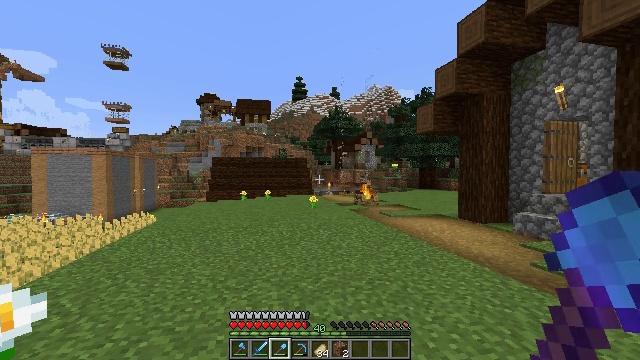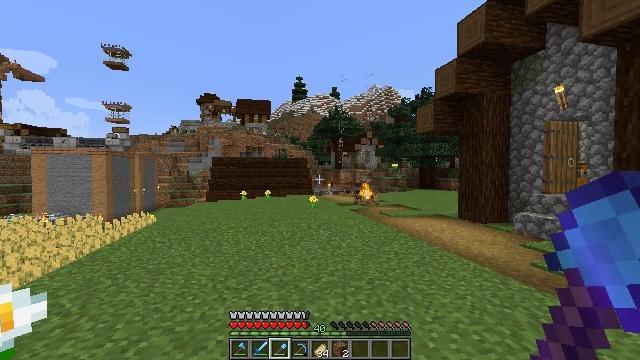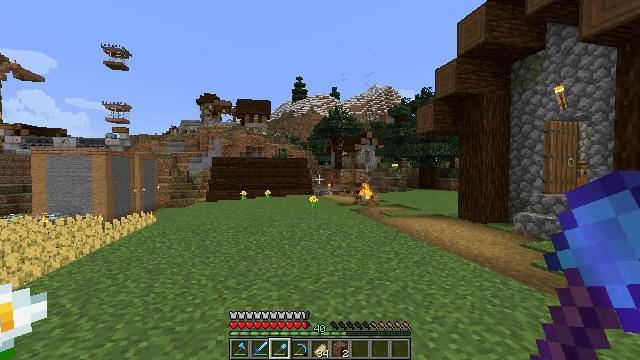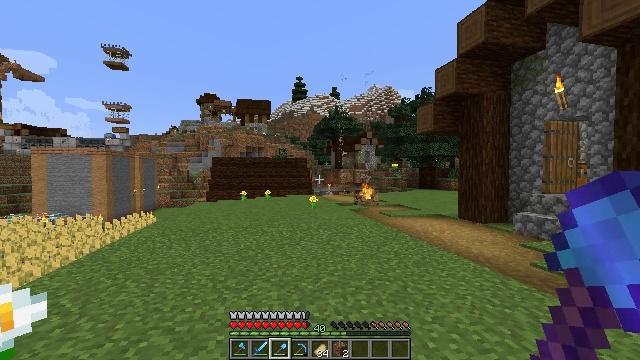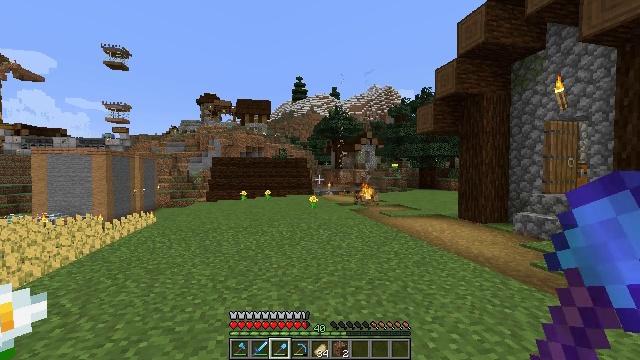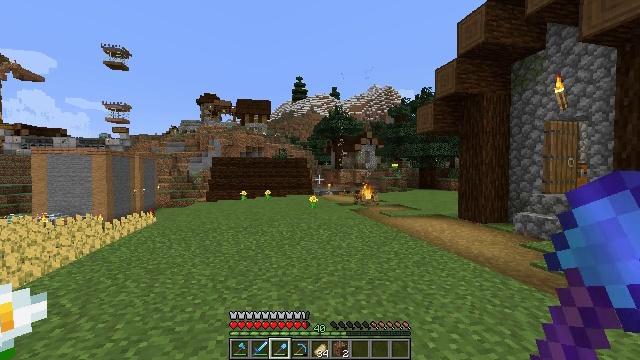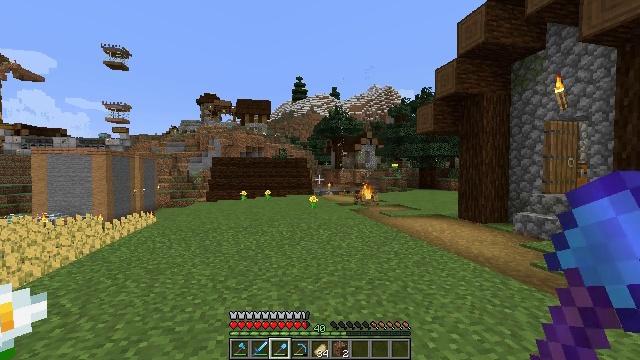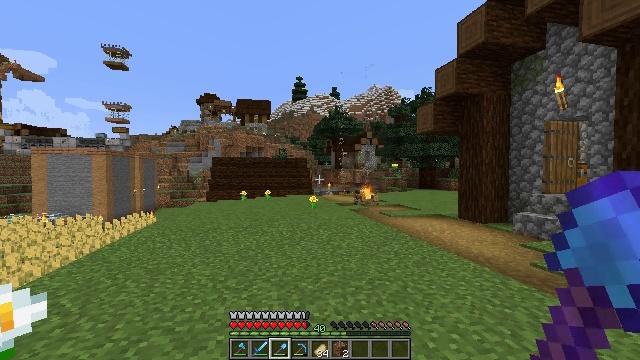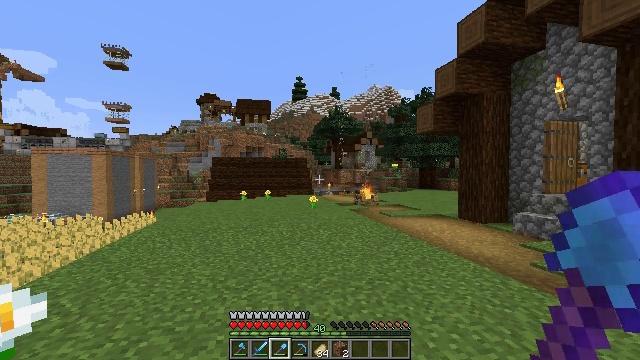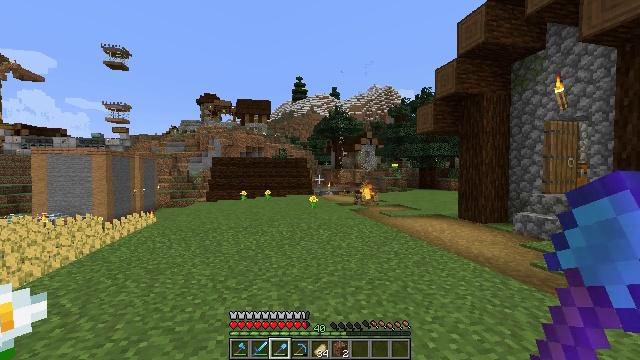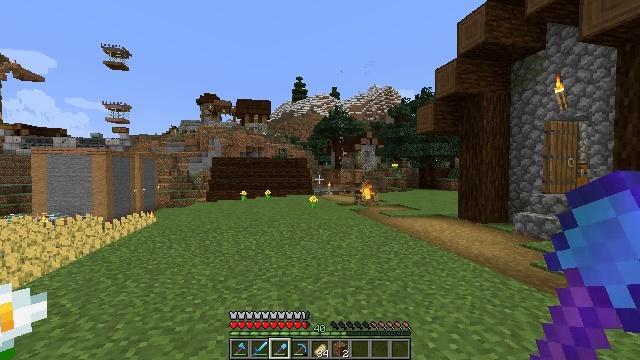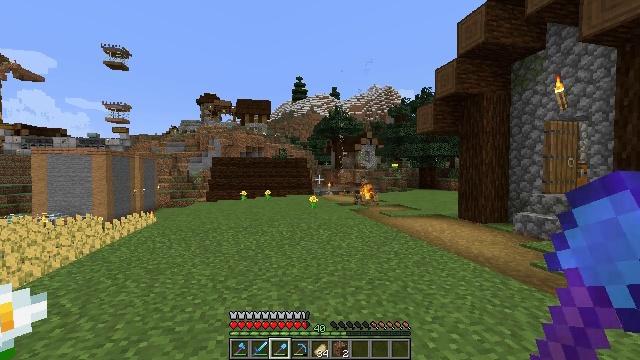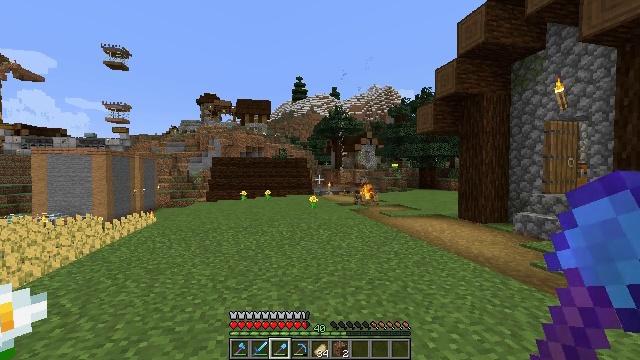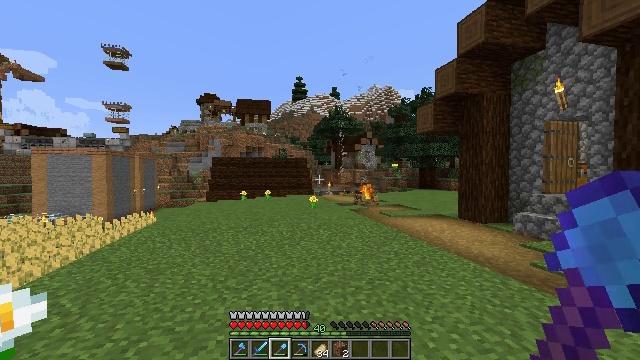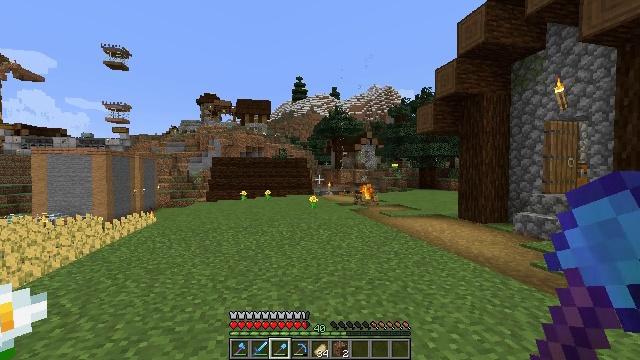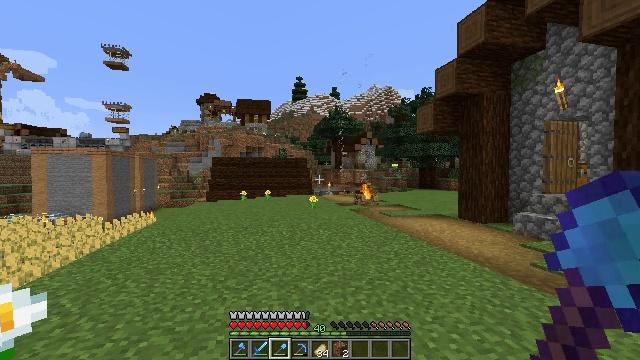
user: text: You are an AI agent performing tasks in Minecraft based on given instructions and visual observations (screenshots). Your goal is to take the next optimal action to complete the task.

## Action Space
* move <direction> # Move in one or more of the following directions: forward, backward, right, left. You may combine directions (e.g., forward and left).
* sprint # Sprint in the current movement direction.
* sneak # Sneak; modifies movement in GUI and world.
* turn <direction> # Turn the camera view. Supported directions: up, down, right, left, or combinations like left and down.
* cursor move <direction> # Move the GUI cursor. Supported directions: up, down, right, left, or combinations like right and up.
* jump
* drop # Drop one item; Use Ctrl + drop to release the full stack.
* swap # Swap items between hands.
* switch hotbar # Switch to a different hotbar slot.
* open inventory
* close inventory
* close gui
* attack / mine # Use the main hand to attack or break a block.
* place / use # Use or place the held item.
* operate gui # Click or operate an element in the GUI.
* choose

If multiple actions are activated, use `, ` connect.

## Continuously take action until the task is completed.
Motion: motion action
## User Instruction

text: Collect wheat crops.
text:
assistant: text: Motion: no_op
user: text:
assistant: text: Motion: no_op
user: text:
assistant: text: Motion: no_op
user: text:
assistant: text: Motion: no_op
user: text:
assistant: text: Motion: no_op
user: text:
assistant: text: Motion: no_op
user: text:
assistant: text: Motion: no_op
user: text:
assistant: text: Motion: no_op
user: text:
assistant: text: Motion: no_op
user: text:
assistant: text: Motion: no_op
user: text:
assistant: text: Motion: no_op
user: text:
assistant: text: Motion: no_op
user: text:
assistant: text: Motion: no_op
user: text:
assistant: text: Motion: no_op
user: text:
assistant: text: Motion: no_op
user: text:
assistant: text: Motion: no_op
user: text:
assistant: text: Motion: no_op
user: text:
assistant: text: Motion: no_op
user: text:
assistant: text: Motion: no_op
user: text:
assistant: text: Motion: no_op
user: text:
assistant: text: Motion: no_op
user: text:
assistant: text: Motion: no_op
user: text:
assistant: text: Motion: no_op
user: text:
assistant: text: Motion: no_op
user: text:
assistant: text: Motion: no_op
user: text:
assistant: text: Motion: no_op
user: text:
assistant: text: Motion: no_op
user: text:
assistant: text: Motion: no_op
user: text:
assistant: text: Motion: no_op
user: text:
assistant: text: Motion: no_op